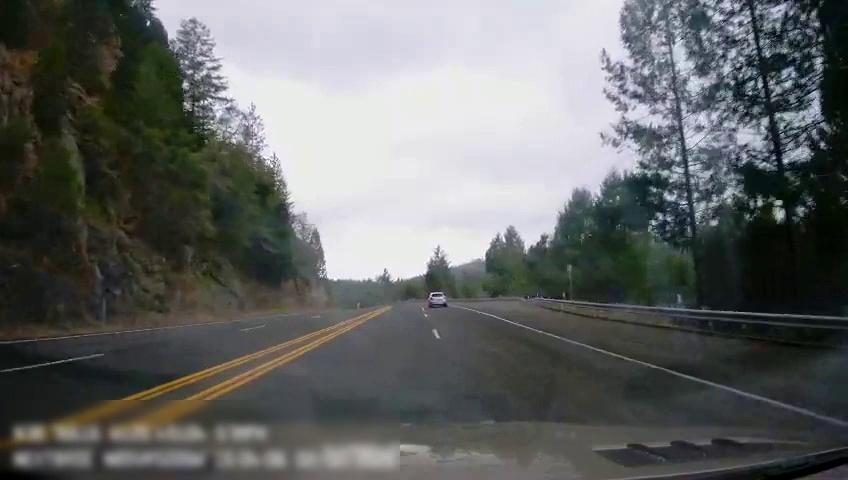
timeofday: Day
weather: Cloudy
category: Drivable Space
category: Vehicles | Car
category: Lanes | Alternate Lane
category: Lanes | Alternate Lane
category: Lanes | Alternate Lane
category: Lanes | Current Lane
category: Lanes | Current Lane
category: Lanes | Alternate Lane